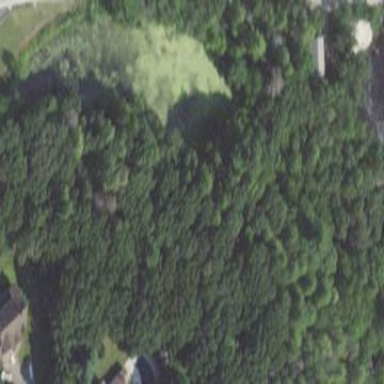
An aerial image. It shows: Pond with natural water.